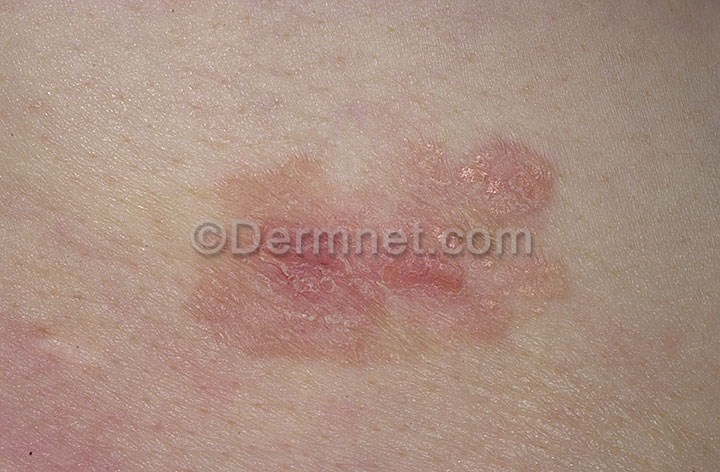
Disease: Actinic Keratosis Basal Cell Carcinoma and other Malignant Lesions